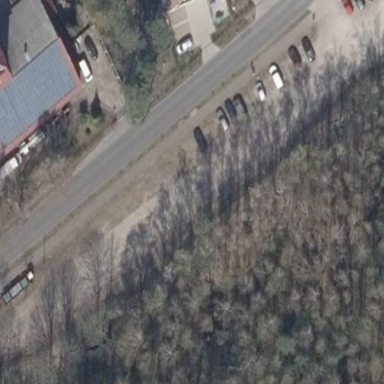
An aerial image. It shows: Parking area with compacted surface.